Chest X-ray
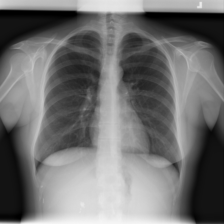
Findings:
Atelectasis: negative
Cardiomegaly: negative
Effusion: negative
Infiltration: negative
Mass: negative
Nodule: negative
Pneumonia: negative
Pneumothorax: negative
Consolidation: negative
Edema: negative
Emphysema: negative
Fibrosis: negative
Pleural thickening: negative
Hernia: negative